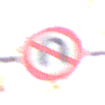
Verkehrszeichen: VerbotWenden
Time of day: Midday
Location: Outdoor (Nature)
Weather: Overcast
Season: Autumn
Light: Natural